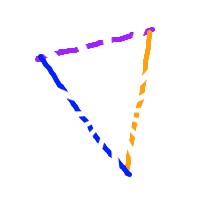
Shape: triangle